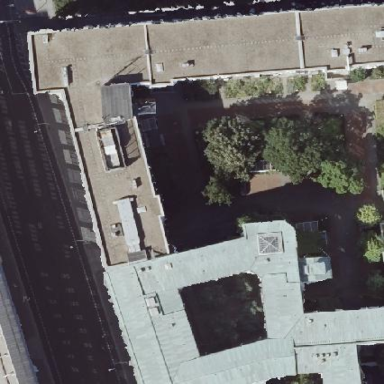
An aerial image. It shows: Government building.